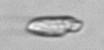
Label: Katodinium_or_Torodinium